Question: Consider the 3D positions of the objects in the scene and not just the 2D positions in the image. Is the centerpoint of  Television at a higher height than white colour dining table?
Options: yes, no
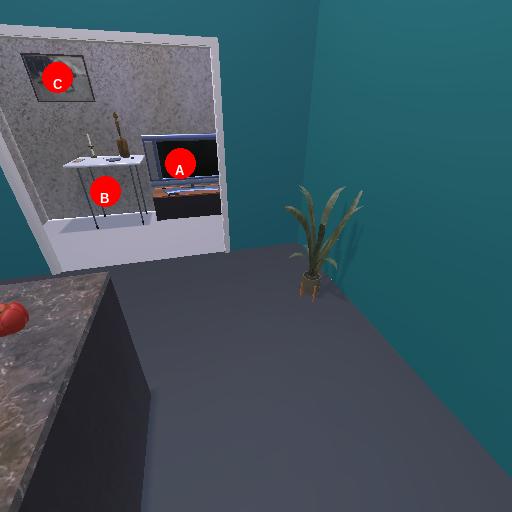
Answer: yes